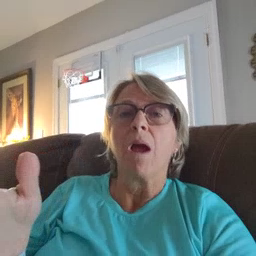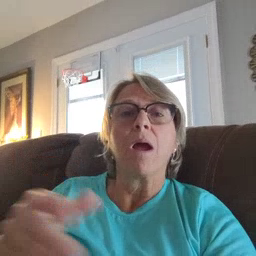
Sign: grandma